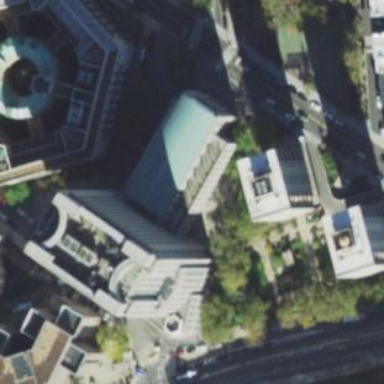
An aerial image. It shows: Building with gabled roof.